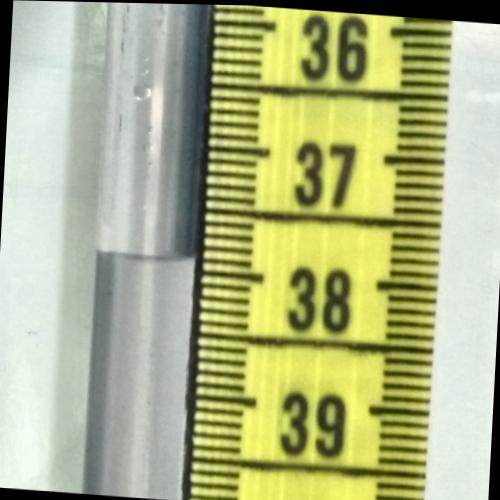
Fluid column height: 37.9 cm